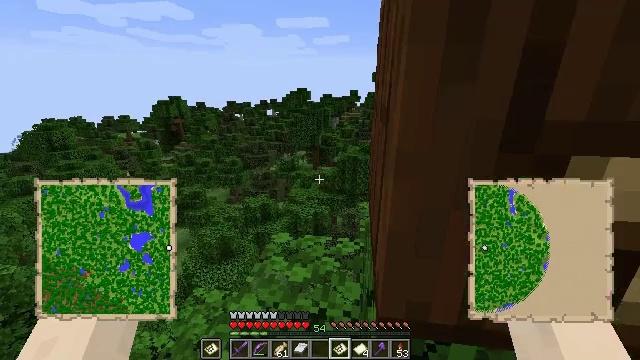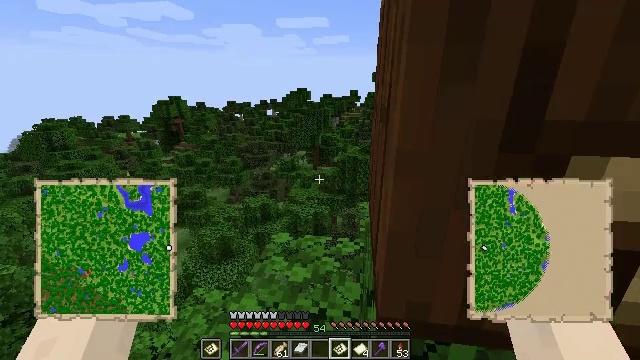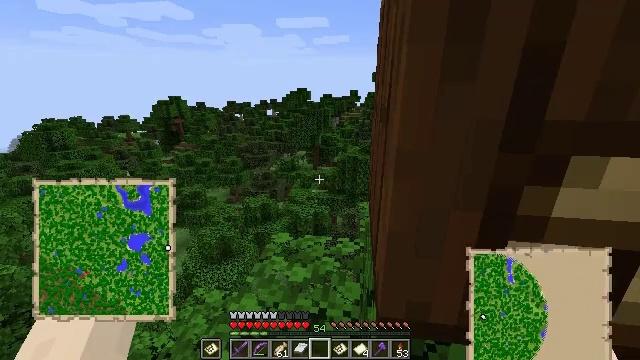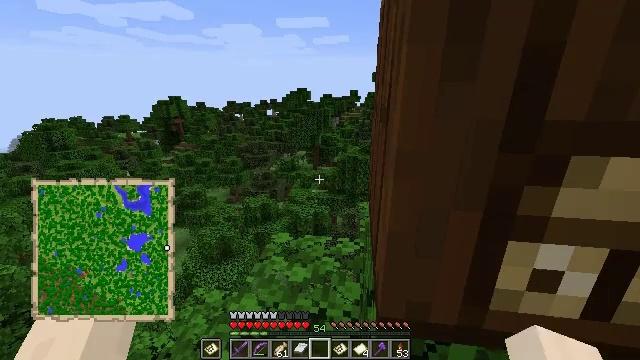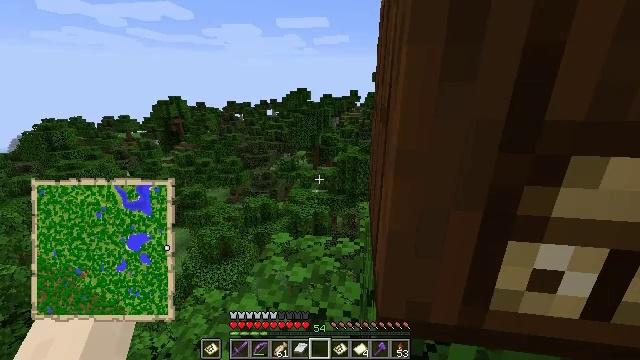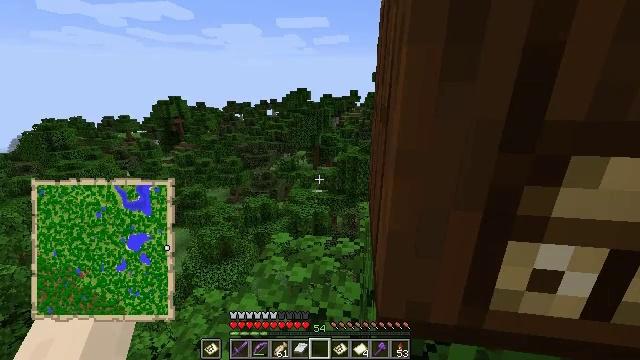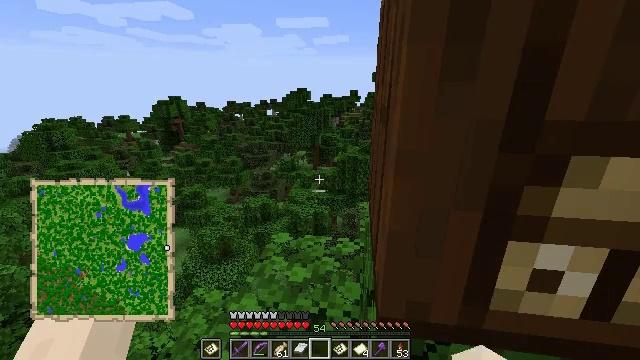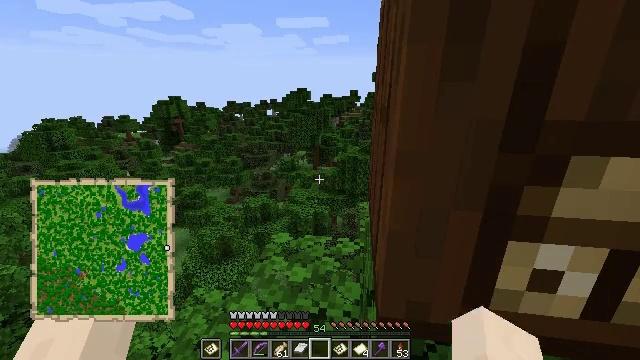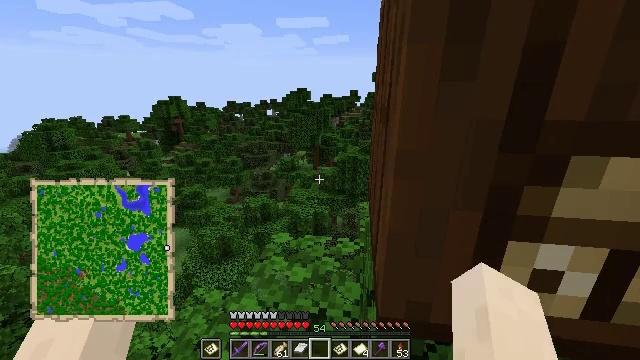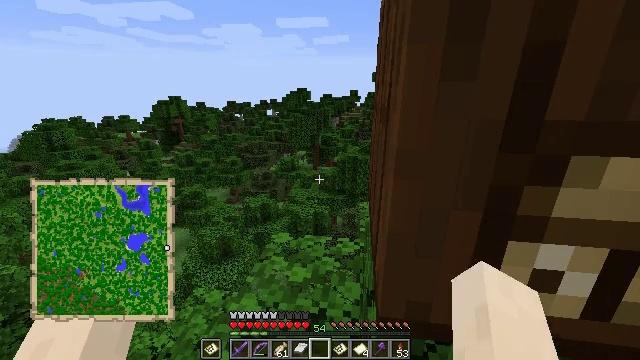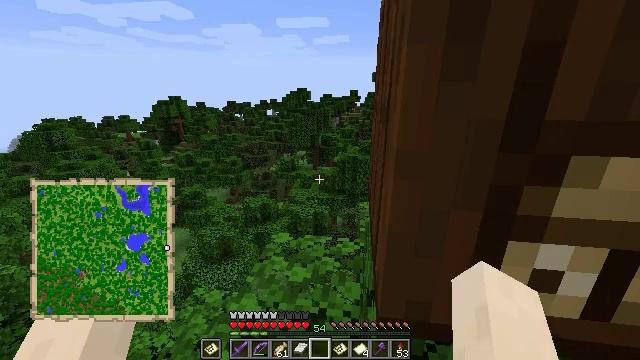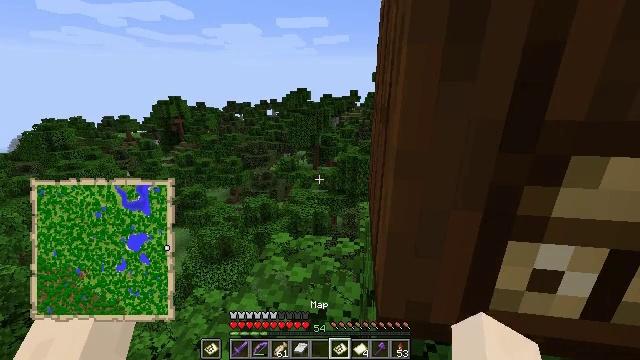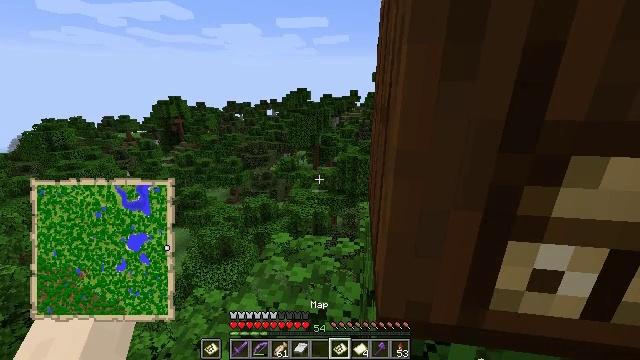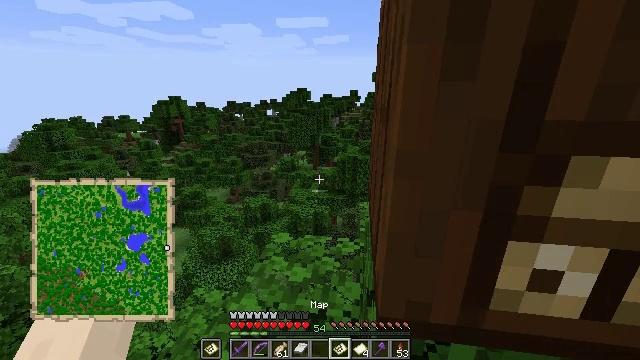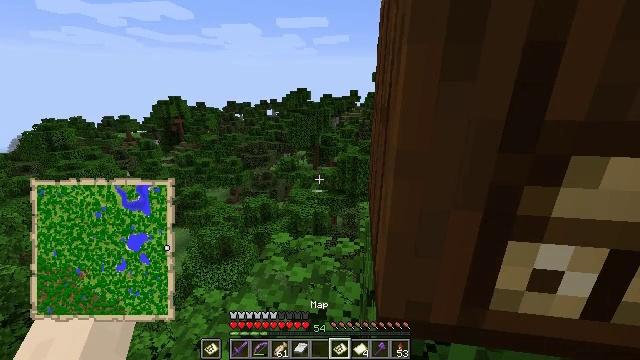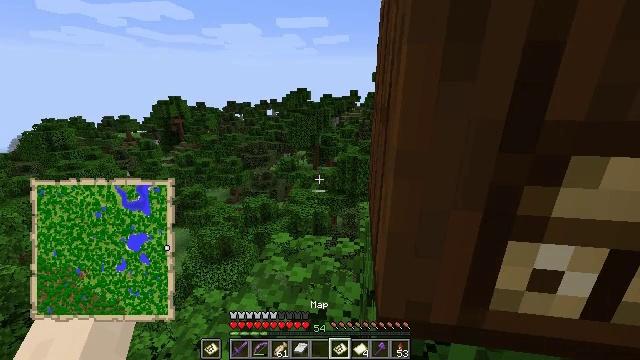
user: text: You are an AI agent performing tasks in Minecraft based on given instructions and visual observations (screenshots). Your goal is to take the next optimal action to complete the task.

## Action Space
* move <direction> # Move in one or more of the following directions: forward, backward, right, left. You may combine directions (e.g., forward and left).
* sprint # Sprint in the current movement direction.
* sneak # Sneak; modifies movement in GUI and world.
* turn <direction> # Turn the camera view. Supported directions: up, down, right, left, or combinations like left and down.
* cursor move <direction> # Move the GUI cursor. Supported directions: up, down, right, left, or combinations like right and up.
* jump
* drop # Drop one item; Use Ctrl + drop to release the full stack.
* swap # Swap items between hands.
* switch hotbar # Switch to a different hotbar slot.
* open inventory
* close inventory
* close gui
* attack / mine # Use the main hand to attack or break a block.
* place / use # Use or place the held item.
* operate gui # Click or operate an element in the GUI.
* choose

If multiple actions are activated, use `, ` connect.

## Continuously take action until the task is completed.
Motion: motion action
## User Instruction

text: Reclaim the cartography table for later use.
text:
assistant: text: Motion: no_op
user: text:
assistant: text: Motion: no_op
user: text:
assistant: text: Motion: no_op
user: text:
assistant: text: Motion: no_op
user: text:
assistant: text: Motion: no_op
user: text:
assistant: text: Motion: no_op
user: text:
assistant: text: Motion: no_op
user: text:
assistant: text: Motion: no_op
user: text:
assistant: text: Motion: no_op
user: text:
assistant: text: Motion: no_op
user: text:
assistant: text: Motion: no_op
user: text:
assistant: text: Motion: no_op
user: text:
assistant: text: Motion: no_op
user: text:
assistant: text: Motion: no_op
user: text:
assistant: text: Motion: no_op
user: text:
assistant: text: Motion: no_op
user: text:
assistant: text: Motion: no_op
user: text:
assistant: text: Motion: no_op
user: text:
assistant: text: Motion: no_op
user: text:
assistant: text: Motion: no_op
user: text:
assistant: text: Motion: no_op
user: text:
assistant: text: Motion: no_op
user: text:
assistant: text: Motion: no_op
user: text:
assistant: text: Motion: no_op
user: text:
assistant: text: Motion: no_op
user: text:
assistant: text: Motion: no_op
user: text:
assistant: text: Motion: no_op
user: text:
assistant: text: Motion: no_op
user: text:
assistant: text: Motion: no_op
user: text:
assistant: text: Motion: no_op